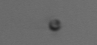
Label: nanoplankton_mix